Field crop: tomato
Growth stage: 1
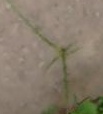
Species: cyperus